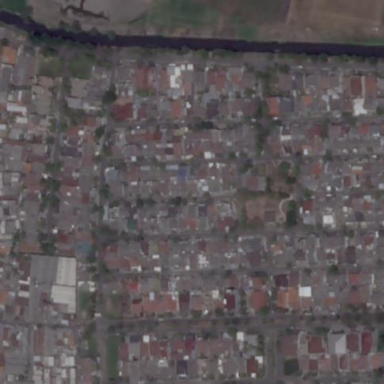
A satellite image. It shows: Residential area.